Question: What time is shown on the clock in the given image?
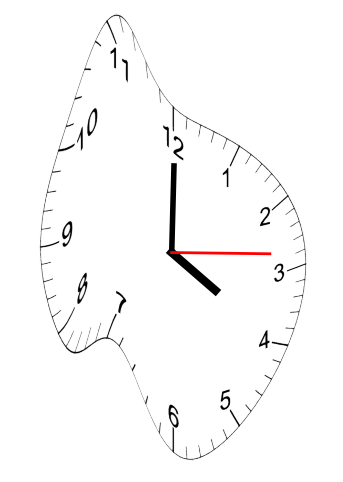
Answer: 04:00:14